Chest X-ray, AP view. Patient: 42 years old, sex M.
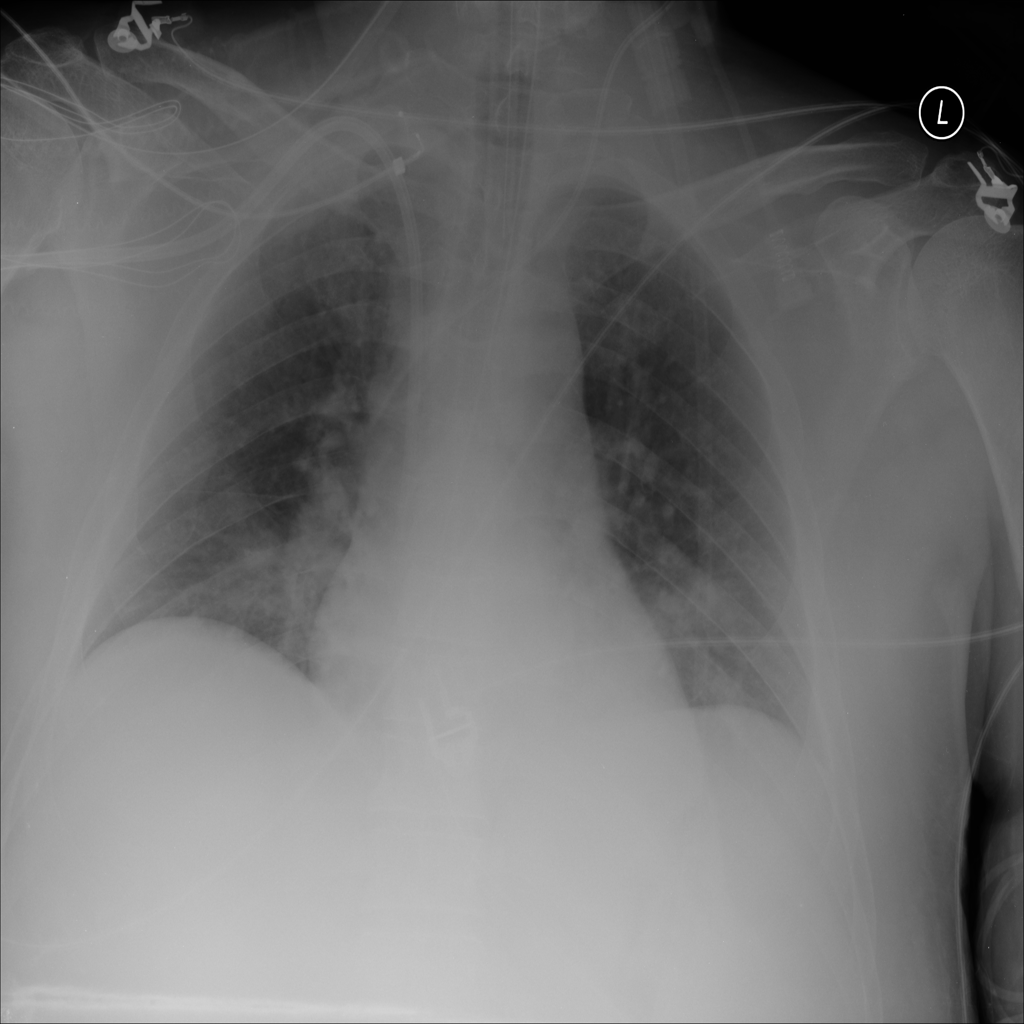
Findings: Infiltration